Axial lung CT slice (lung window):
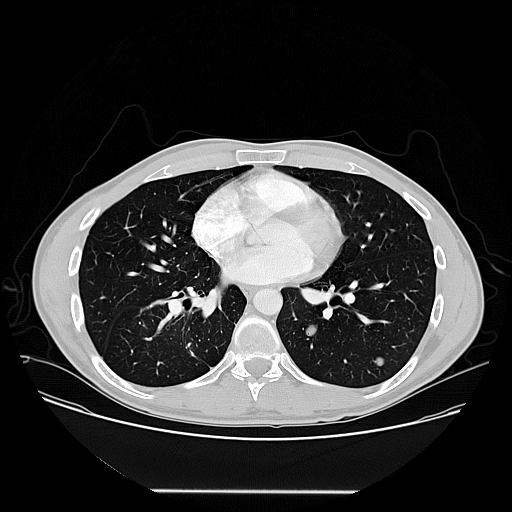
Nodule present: yes
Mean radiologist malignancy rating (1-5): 3.5